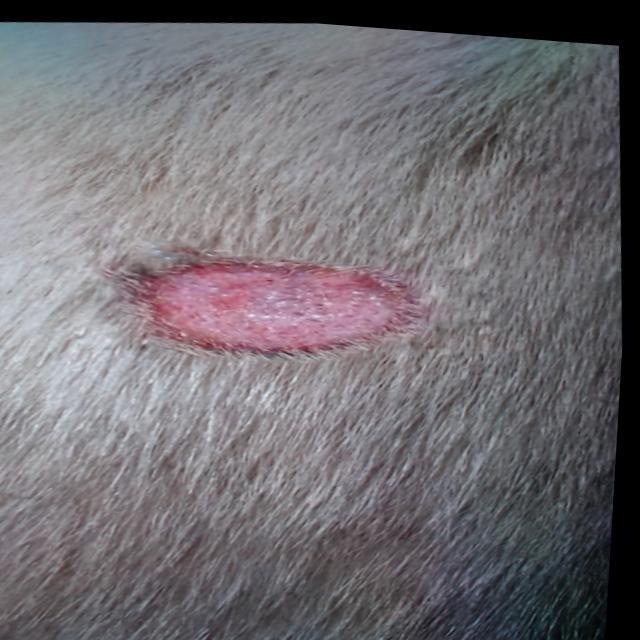
Canine ringworm (Dermatophytosis) — fungal infection caused by Microsporum or Trichophyton. Presents with circular alopecia, scaling, crusting, and broken hairs.